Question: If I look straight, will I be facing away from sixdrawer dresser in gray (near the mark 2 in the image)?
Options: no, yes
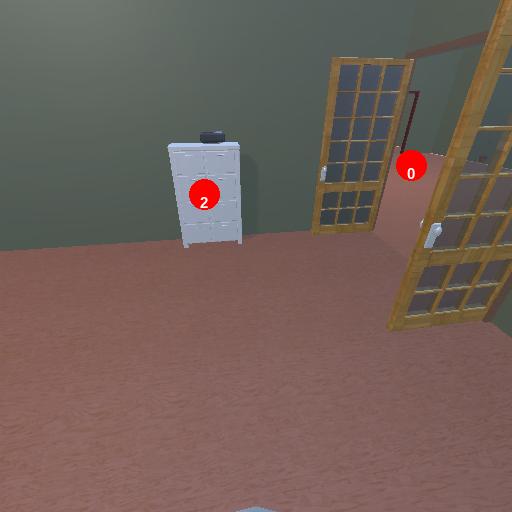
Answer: no